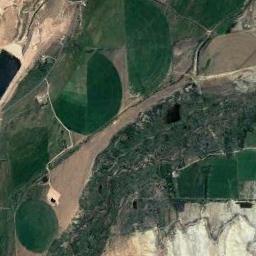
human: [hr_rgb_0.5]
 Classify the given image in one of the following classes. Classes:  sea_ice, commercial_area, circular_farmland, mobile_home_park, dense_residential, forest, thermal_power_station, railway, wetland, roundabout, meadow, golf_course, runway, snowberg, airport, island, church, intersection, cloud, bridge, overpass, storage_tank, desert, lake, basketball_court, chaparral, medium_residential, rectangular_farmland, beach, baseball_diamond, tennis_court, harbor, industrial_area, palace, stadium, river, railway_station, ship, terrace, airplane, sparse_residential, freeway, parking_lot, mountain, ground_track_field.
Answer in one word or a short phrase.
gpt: circular_farmland